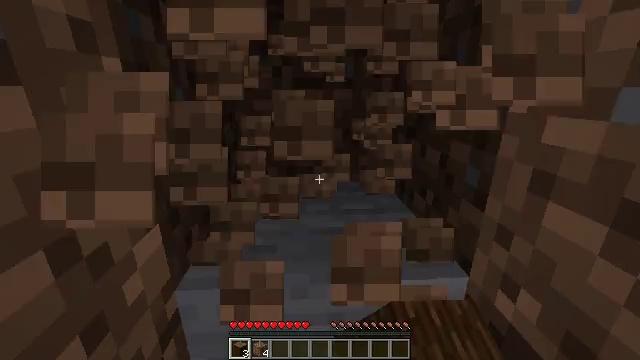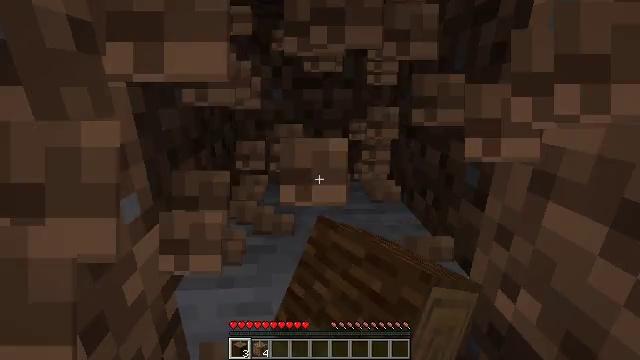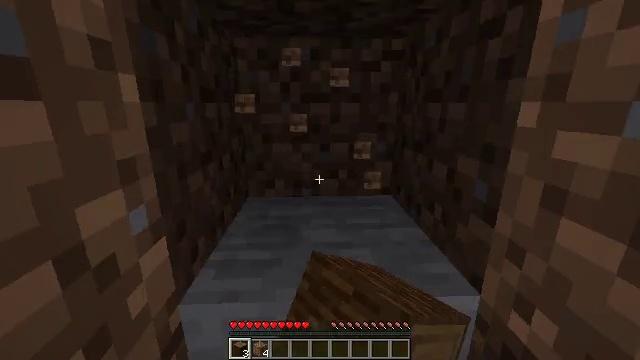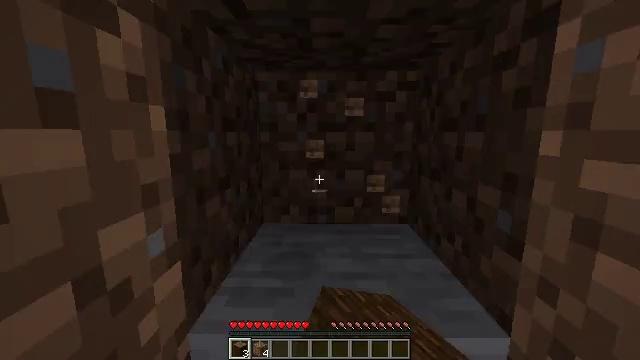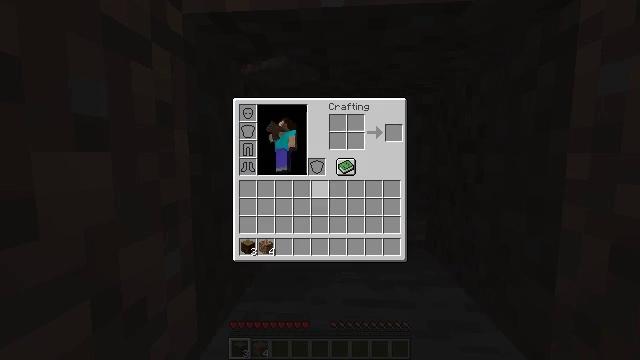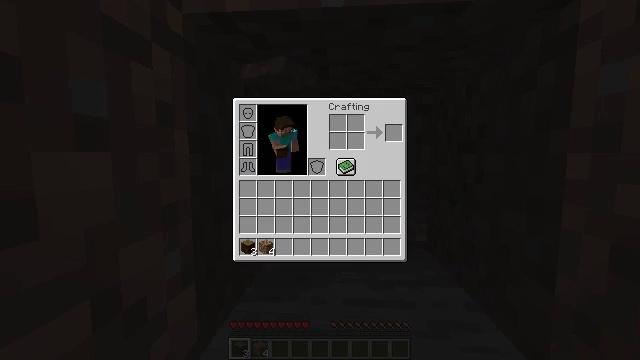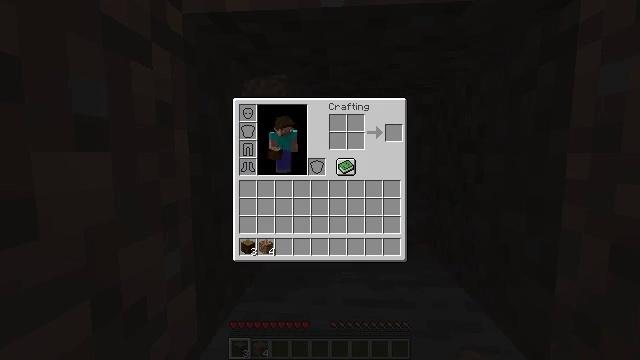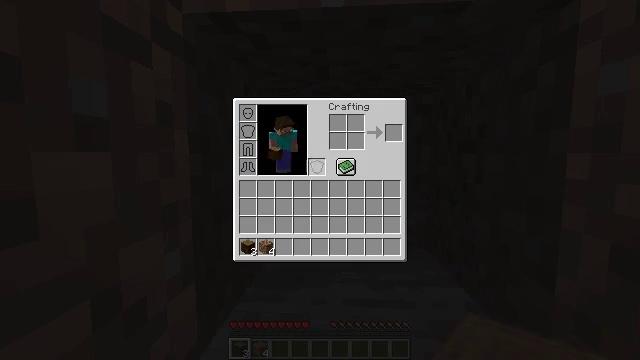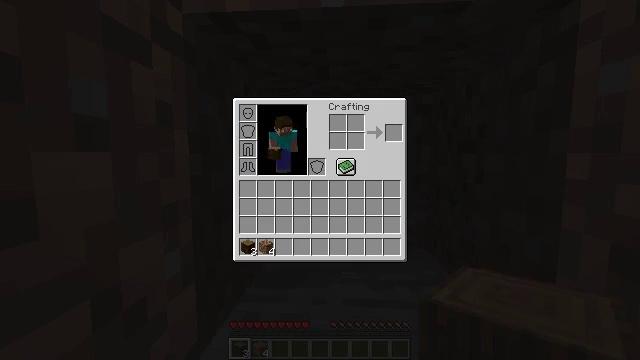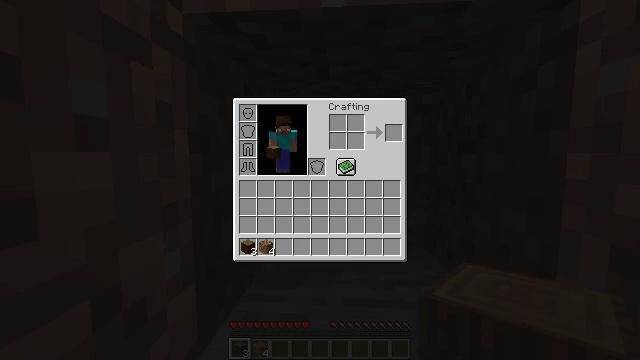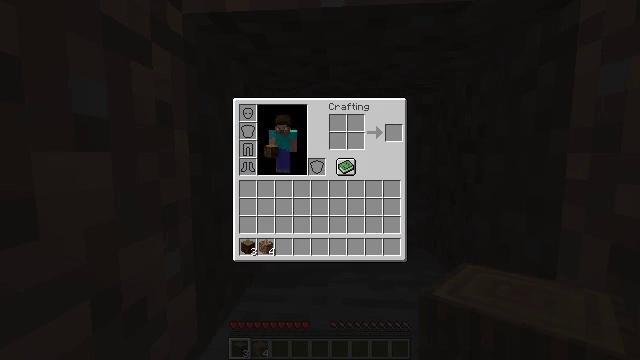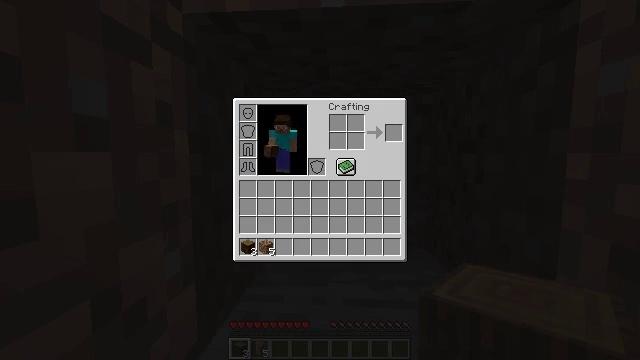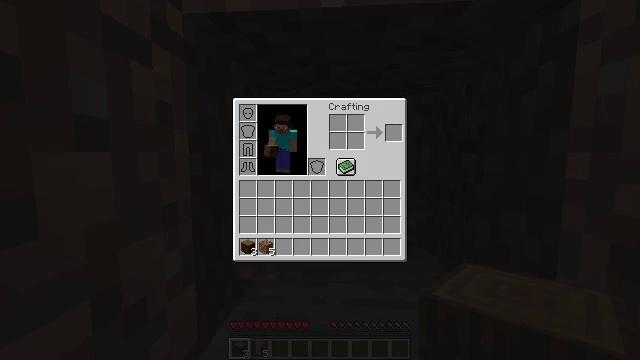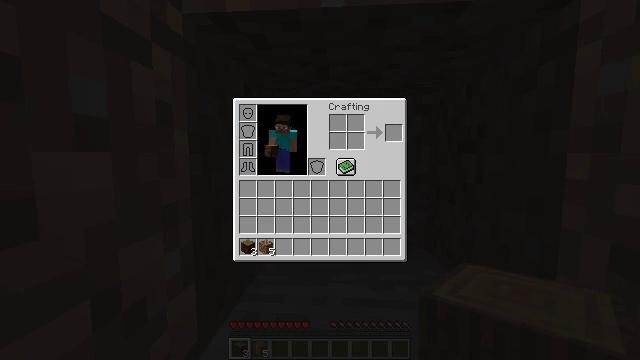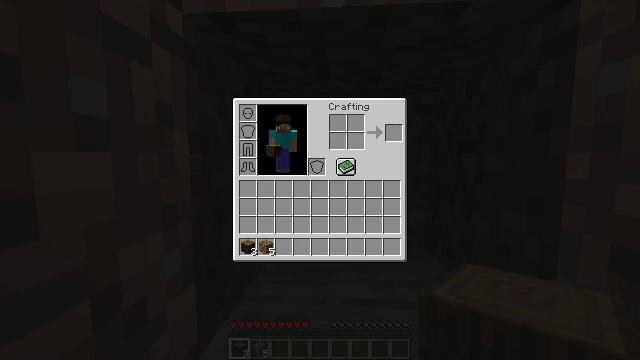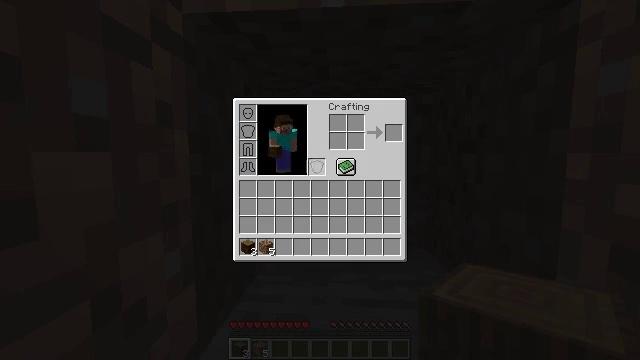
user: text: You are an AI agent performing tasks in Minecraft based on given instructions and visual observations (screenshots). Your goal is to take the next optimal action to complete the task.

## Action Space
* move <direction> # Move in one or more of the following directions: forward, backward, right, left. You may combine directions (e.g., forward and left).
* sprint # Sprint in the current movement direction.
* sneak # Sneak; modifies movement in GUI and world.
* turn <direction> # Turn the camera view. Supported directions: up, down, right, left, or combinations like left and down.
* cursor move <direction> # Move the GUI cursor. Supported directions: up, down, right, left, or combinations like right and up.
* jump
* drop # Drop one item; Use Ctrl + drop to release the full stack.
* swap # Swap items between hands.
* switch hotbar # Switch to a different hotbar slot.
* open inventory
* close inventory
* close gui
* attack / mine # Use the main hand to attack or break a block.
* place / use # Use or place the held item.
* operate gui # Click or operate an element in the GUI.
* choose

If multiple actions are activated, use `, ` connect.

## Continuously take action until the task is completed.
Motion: motion action
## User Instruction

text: Convert spruce logs into planks.
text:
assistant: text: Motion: attack / mine
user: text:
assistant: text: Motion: turn left and up, attack / mine
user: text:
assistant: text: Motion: turn left and up
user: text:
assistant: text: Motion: turn left and up, open inventory
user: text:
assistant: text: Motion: open inventory
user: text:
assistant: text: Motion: open inventory
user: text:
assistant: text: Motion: no_op
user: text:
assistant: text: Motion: sneak, cursor move left and up
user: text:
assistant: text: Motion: sneak, cursor move left and up
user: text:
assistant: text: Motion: sneak
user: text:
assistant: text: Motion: sneak
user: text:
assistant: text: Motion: sneak
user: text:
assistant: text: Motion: sneak, cursor move right
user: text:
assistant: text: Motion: sneak, cursor move right
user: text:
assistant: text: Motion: sneak, cursor move right and down
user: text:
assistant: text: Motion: sneak
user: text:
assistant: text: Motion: sneak
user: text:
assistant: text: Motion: sneak, operate gui
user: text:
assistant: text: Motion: sneak, operate gui
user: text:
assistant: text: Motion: sneak, operate gui
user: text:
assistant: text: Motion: sneak
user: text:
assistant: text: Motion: sneak
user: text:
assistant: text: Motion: sneak
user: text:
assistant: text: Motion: sneak, operate gui
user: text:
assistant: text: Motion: sneak, operate gui
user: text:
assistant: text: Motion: sneak, operate gui
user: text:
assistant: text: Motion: sneak
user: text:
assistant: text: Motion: sneak, cursor move left
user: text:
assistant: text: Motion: sneak, cursor move left and up
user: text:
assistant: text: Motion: sneak, cursor move left and up